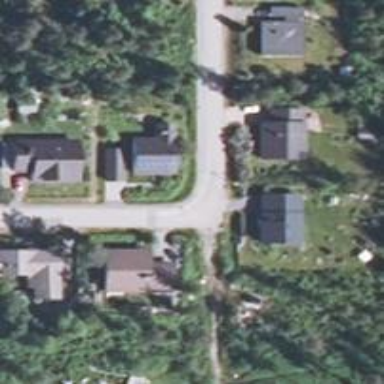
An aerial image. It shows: Asphalt footway with lane configuration.